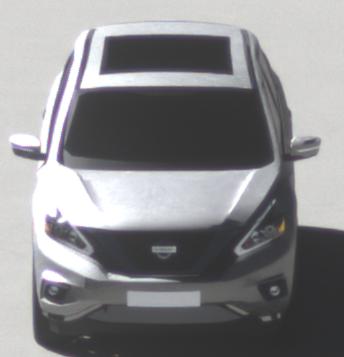
Make: Nissan
Model: Murano
Detailed model: Gen. 3 Z52
Model produced from: 2015
Doors: 5
Color: white
Road condition: dry road
Daytime: morning or afternoon
Contrast: high contrast